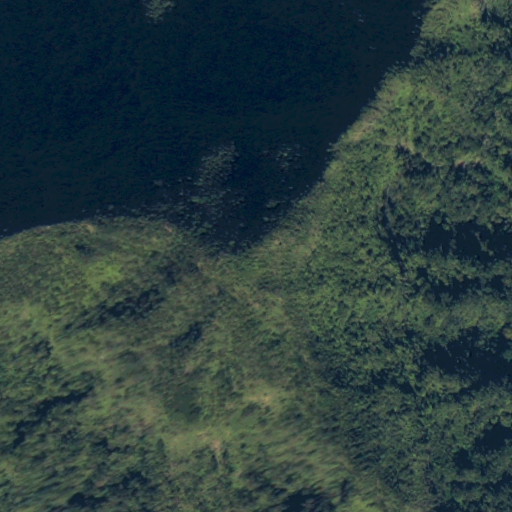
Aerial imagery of mountain in Hawaii named Pu‘u‘ōhulehule containing only unknown